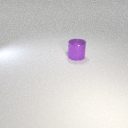
large purple metal cylinder